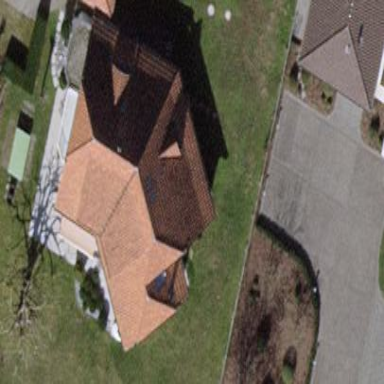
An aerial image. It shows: Half-hipped roof bungalow.